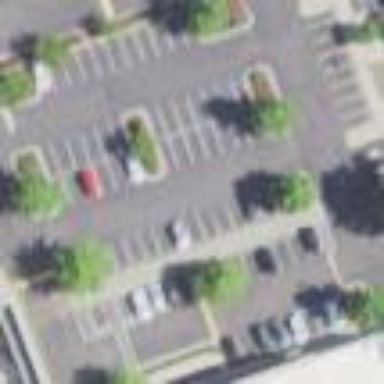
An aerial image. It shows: Parking area with surface.